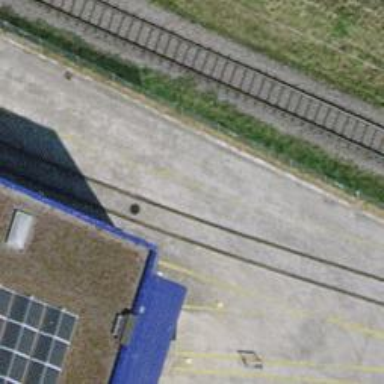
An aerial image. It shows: Rail spur service.